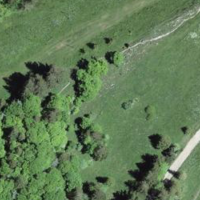
EUNIS habitat code: 24
Species observed at this site:
Campanula glomerata
Draba aizoides